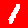
Digit: 1